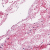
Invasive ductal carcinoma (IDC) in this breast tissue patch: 0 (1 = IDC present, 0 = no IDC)